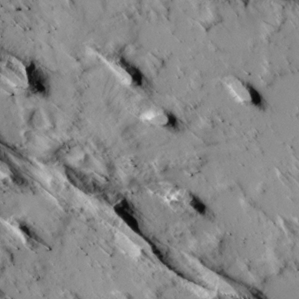
Label: non_frost